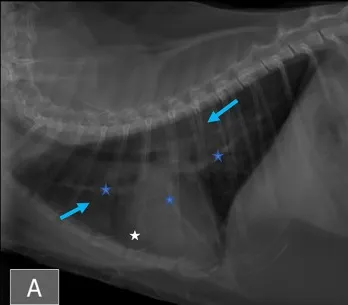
Thoracic radiographs from Cat-1 at presentation On (A,C), a large amount of fat is visible around the apex of the cardiac silhouette (white stars).
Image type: radiology (x_ray)